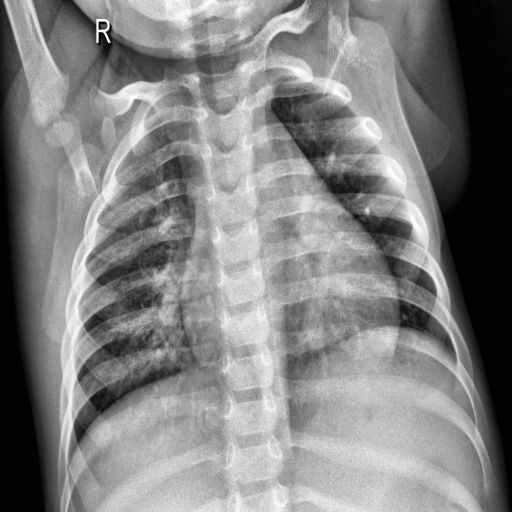
Finding: NORMAL